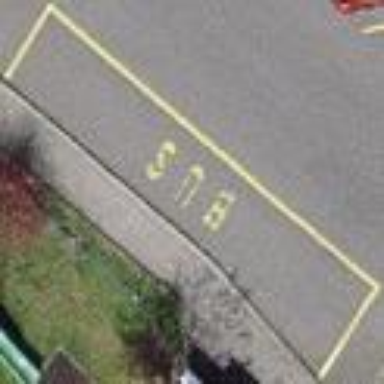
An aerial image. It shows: Designated street-side parking space for tourist buses.